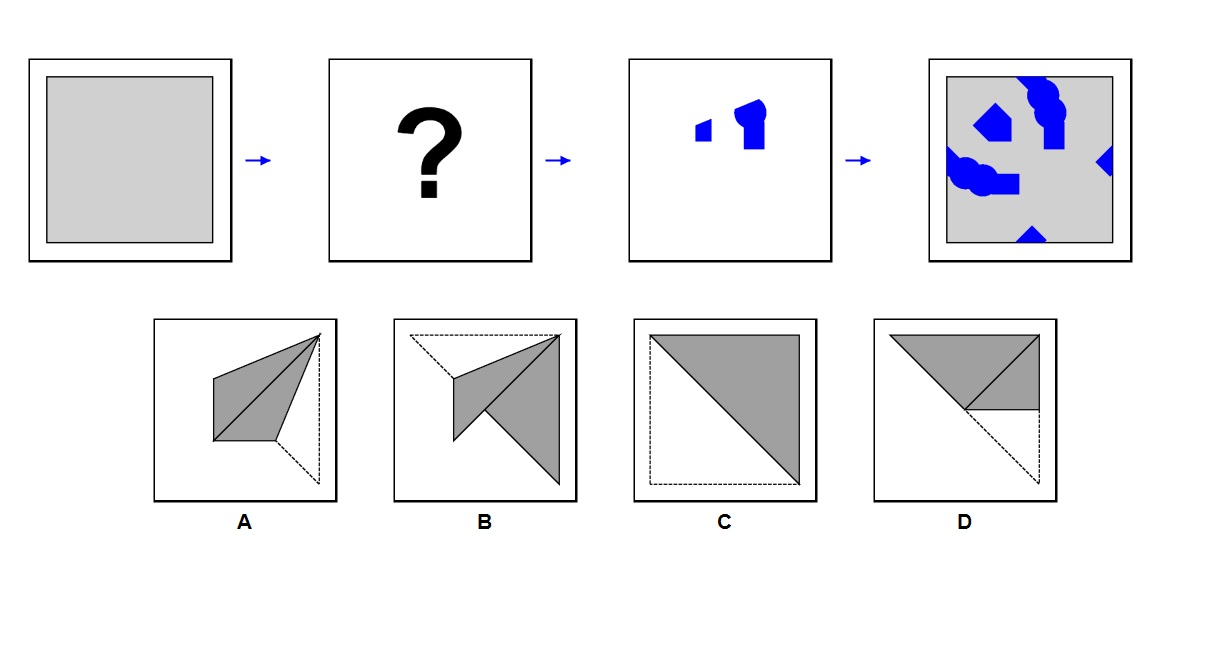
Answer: D